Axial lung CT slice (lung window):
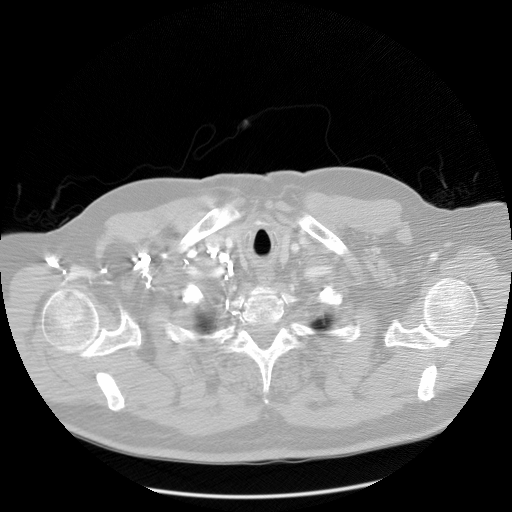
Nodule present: no